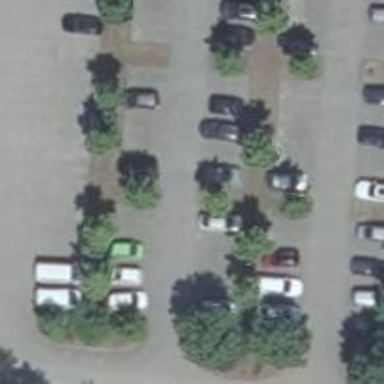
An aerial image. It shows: Evergreen broadleaved tree.